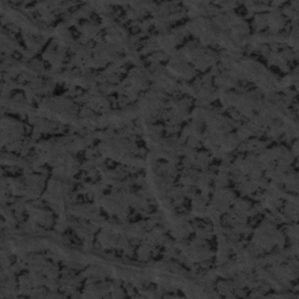
Label: frost